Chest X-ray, PA view. Patient: 9 years old, sex M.
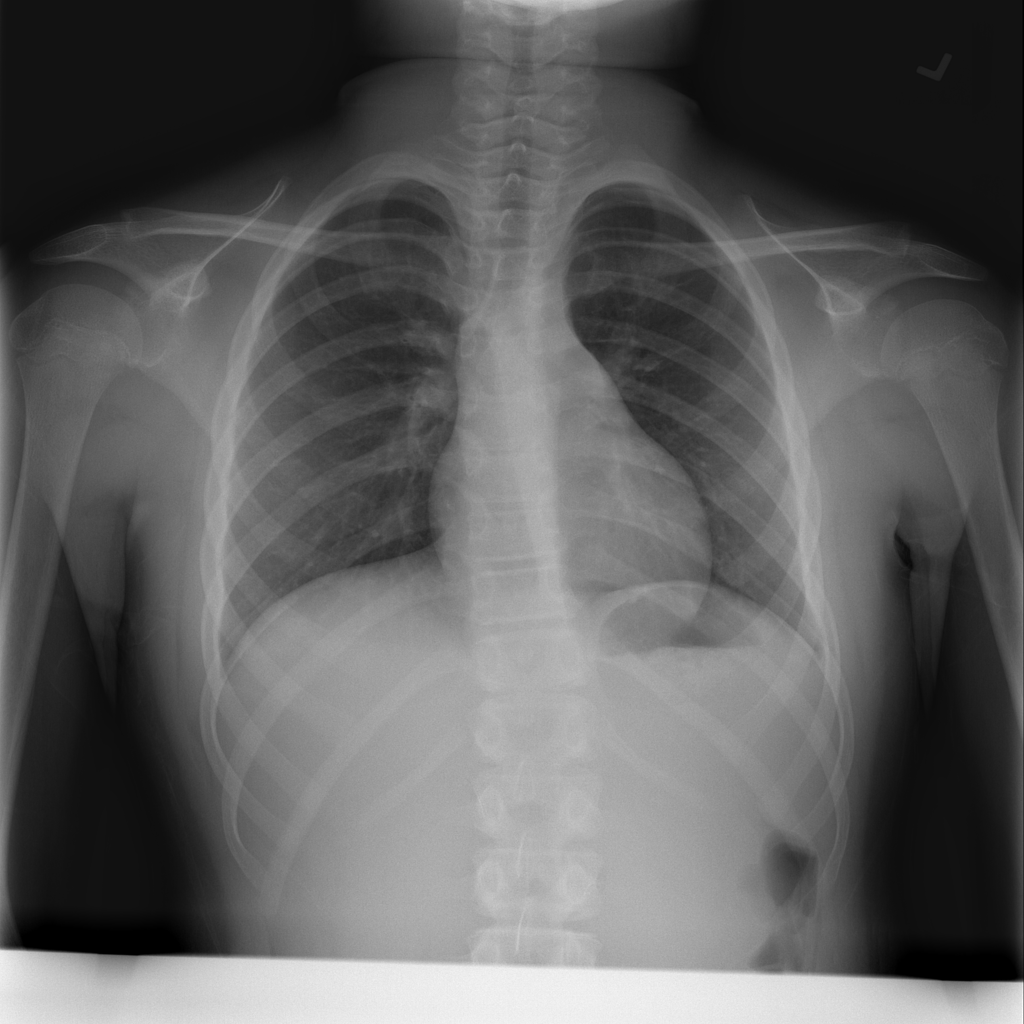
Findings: No Finding